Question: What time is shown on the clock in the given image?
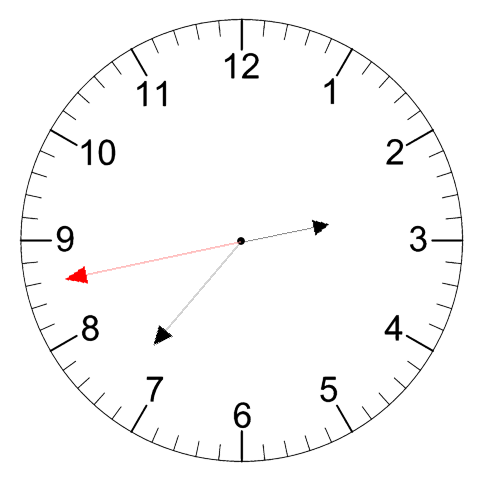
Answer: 02:36:43